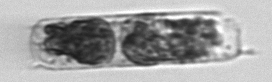
Label: Hemiaulus